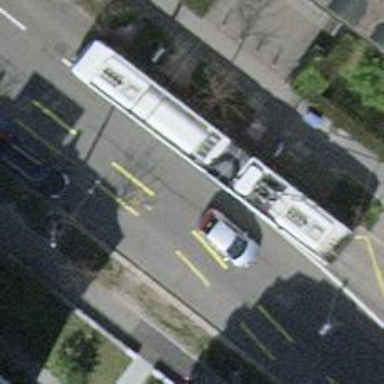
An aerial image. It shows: Trolleybus stop position for public transport.